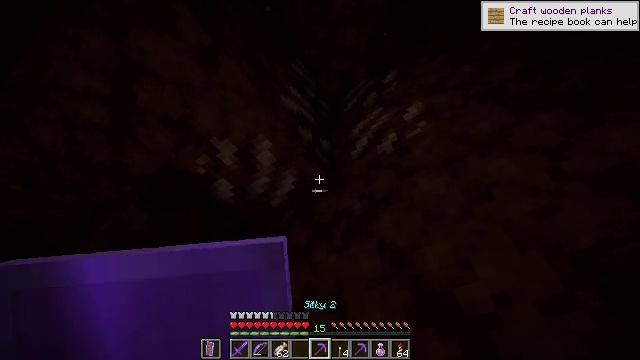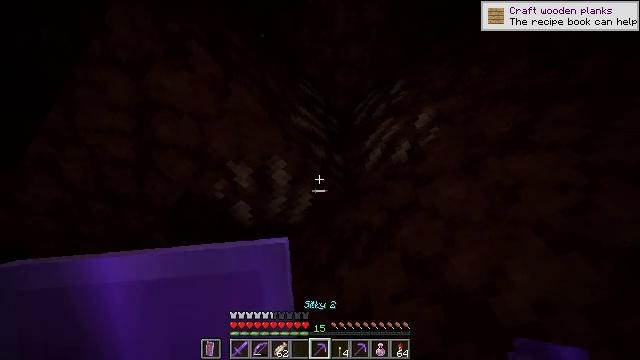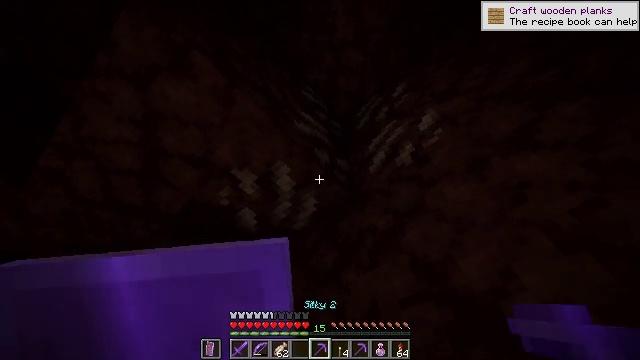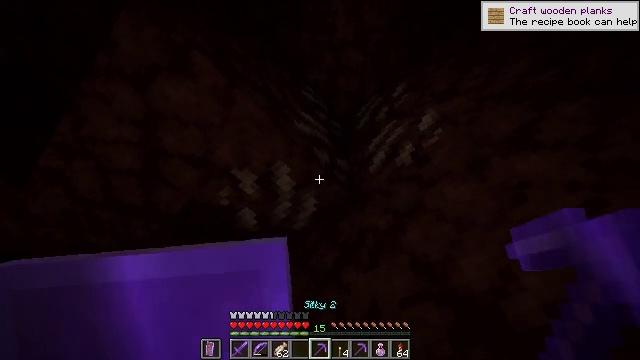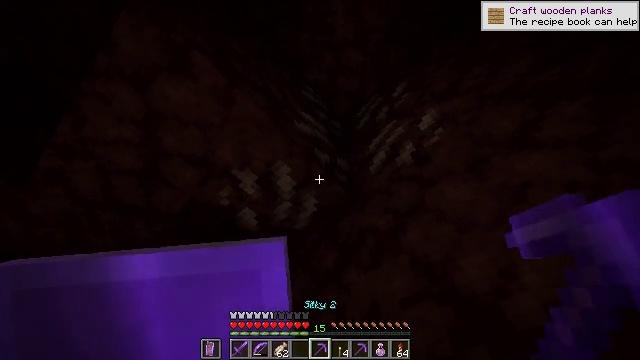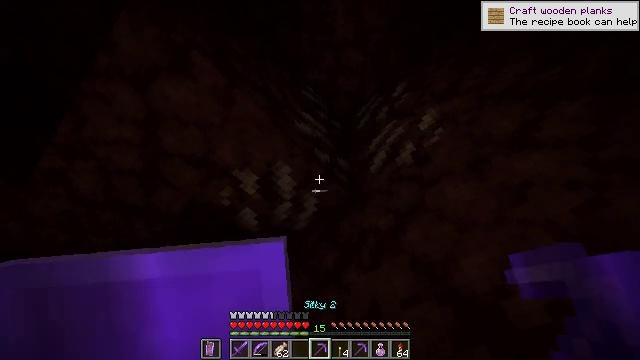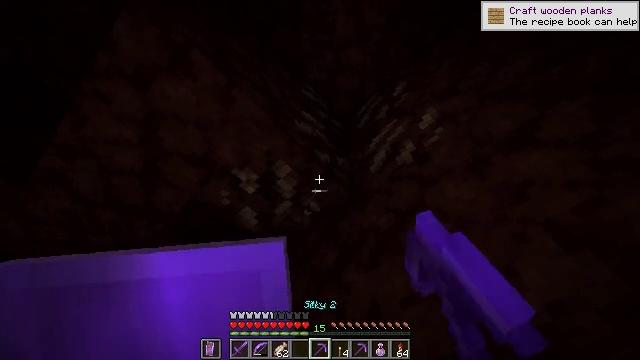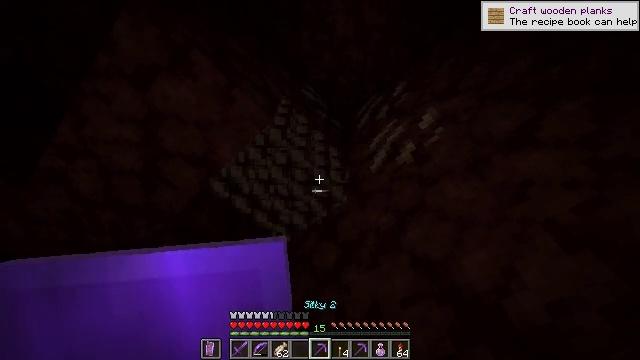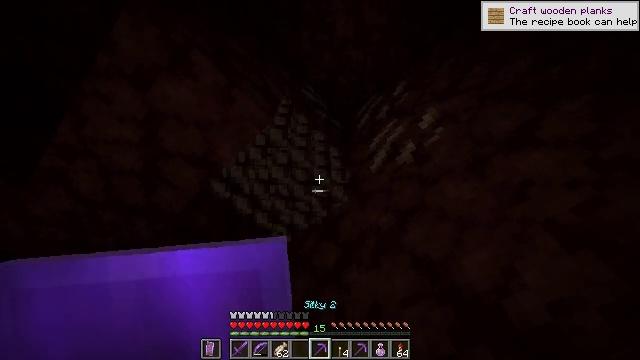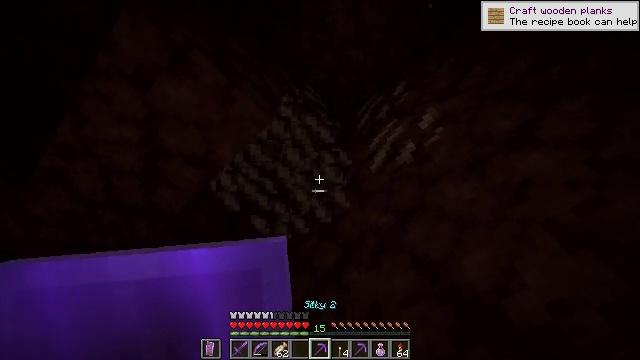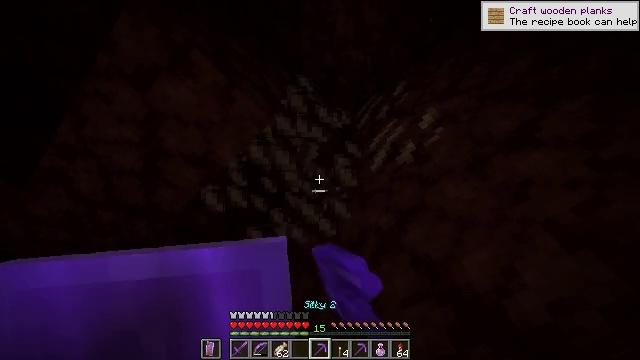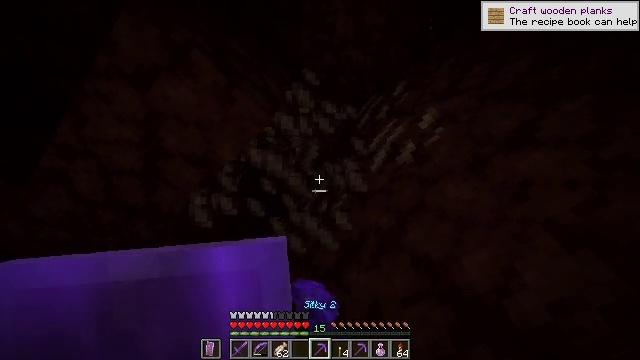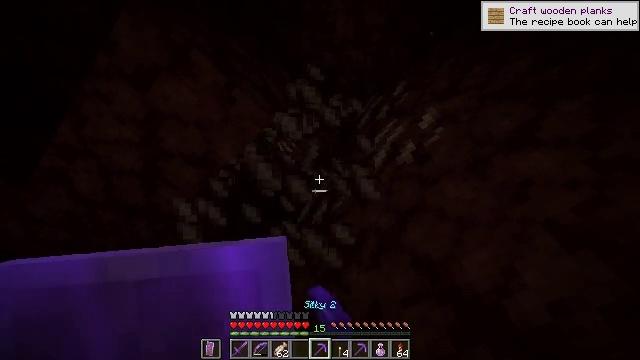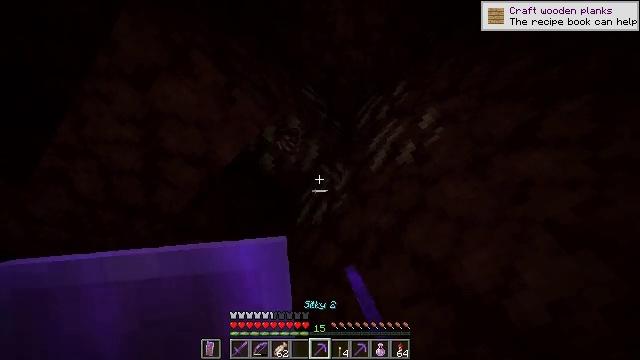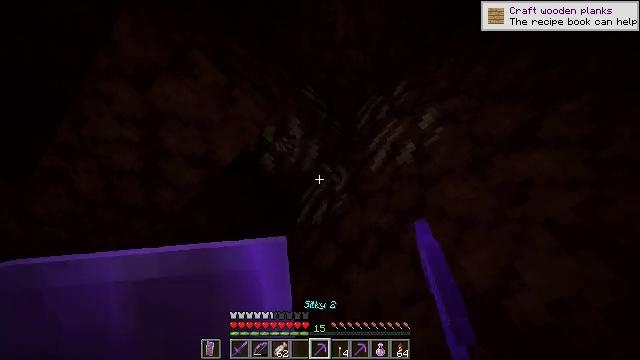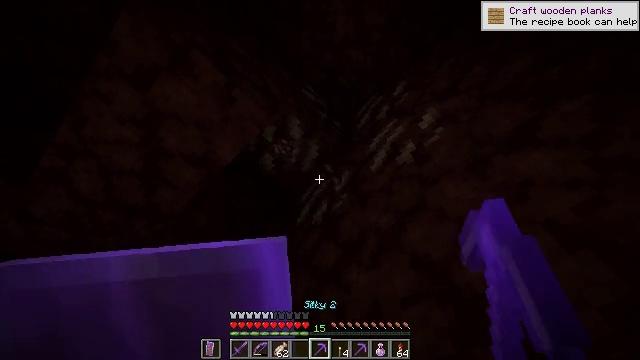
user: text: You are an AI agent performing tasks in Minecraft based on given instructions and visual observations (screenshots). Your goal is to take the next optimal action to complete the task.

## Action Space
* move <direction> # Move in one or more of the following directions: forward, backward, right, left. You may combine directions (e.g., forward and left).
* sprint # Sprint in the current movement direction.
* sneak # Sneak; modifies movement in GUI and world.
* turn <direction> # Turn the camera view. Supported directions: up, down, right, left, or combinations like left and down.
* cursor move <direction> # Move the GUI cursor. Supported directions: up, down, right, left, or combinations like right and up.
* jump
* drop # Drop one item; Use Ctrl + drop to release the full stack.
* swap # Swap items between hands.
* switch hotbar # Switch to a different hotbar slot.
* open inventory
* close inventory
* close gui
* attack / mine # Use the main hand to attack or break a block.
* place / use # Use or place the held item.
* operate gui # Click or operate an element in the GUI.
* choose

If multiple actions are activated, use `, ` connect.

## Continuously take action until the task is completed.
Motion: motion action
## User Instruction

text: Break the nether quartz ore block.
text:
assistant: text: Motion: sneak, turn left and up
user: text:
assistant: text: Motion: sneak, turn left and up
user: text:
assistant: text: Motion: sneak
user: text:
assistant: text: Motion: sneak
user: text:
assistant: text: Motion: sneak, attack / mine
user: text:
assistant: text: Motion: sneak, attack / mine
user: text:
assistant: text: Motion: sneak, attack / mine
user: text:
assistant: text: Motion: sneak, attack / mine
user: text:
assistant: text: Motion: sneak, attack / mine
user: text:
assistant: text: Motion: sneak, attack / mine
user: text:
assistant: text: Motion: sneak, attack / mine
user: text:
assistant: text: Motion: sneak
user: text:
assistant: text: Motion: sneak
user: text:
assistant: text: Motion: sneak
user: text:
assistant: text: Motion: sneak
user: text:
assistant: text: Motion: sneak
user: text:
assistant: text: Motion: sneak
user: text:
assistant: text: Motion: sneak, turn left and up
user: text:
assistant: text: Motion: sneak, turn left and up
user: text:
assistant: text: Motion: sneak
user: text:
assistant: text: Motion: sneak, attack / mine
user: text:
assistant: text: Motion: sneak, attack / mine
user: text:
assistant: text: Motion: sneak, attack / mine
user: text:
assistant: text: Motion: sneak, attack / mine
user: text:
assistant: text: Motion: sneak, attack / mine
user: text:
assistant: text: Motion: sneak, attack / mine
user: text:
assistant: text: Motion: sneak, attack / mine
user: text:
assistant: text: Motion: sneak
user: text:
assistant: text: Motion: sneak
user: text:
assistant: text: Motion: sneak, turn down